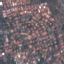
Land use / land cover class: Residential